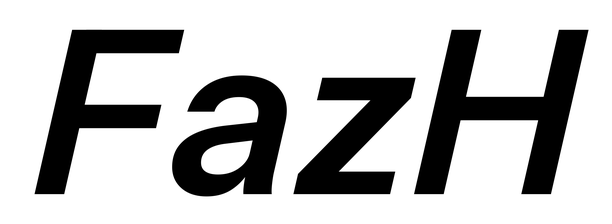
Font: InstrumentSans-Italic_SemiBold_Italic